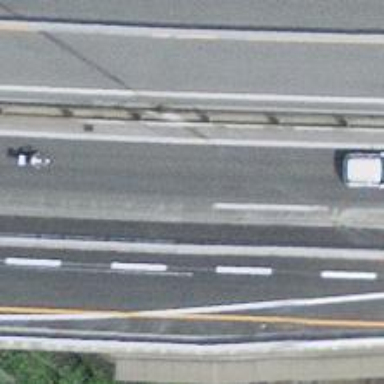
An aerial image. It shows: Motorway bridge with asphalt surface.